Question: I'm using the <URL> to style a list of past tasks. The task description and the time are always going to be of very variable lengths.
Everything looks great until a task description is entered which is long enough to wrap onto a second line and then the 'time' item (on the far right of the screen) is pushed slightly to the right - off the screen - hiding some of the content.
You can see the short description displays perfectly below, but the long one pushes what should be '00:08' off the screen AND the task description moves to the left as well!!

<URL>.
If you the '00:08' doesn't fall off the page but it does clearly move too far to the right.
The above screenshot is in Chrome or Safari (the two browsers I was using) when shrinking the width of the window until the description wraps onto a second line.
And also to understand why this is behaving as it currently is.
'''
ul {
margin:0;
padding: 0;
}
#tasklist{
width: 100%;
}
.task-one-line{
display: flex;
flex-direction:row;
flex-wrap: nowrap;
justify-content: space-between;
align-item: baseline; /*flex-end*/
display: -webkit-flex;
-webkit-flex-direction:row;
-webkit-flex-wrap: nowrap;
-webkit-justify-content: space-between;
-webkit-align-item: baseline;
border-bottom: 1px solid #d3d3d3;
width: 100%;
}
.task-one-line i{
width:1.5em;
padding: 0.5em 0.3em 0.5em 0.3em;
/*border: 1px solid green;*/
}
span.task-desc{
flex-grow: 5;
-webkit-flex-grow: 5;
text-align:left;
padding: 0.3em 0.4em 0.3em 0.4em;
/*border: 1px solid red;*/
}
span.task-time{
flex-grow: 1;
-webkit-flex-grow: 1;
flex-basis:4em;
-webkit-flex-basis:4em;
text-align:right;
padding: 0.3em 0.5em 0.3em 0.5em;
/*border: 1px solid blue ;*/
}
'''
'''
<ul id="tasklist">
<li class="task-one-line">
<i class="fa fa-check-circle-o"></i>
<span class="task-desc">And a short one</span>
<span class="task-time">00:01</span>
</li>
<li class="task-one-line">
<i class="fa fa-check-circle-o"></i>
<span class="task-desc">Here's a super long long long long long long description that might wrap onto another line</span>
<span class="task-time">00:08</span>
</li>
</ul>
'''
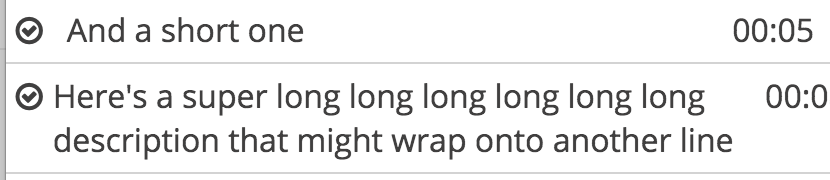
Answer: Really, you only want the text content to have a flexible width (the time and the icon should have a fixed width and not shrink). This could be pretty easily accomplished with tables, absolute positioning, or flexbox.
Here's the flexbox that you need to know:
'''
.task-time: flex: 1 0 4em
.task-one-line i.fa { flex: 0 0 auto; }
'''
'''
ul {
margin:0;
padding: 0;
}
#tasklist{
width: 100%;
}
.task-one-line i.fa { flex: 0 0 auto; }
.task-one-line{
display: flex;
flex-direction:row;
flex-wrap: nowrap;
justify-content: space-between;
align-item: baseline; /*flex-end*/
display: -webkit-flex;
-webkit-flex-direction:row;
-webkit-flex-wrap: nowrap;
-webkit-justify-content: space-between;
-webkit-align-item: baseline;
border-bottom: 1px solid #d3d3d3;
width: 100%;
}
.task-one-line i{
width:1.5em;
padding: 0.5em 0.3em 0.5em 0.3em;
/*border: 1px solid green;*/
}
span.task-desc{
flex-grow: 5;
-webkit-flex-grow: 5;
text-align:left;
padding: 0.3em 0.4em 0.3em 0.4em;
/*border: 1px solid red;*/
}
span.task-time{
flex: 1 0 4em;
-webkit-flex: 1 0 4em;
text-align:right;
padding: 0.3em 0.5em 0.3em 0.5em;
/*border: 1px solid blue ;*/
}
'''
'''
<ul id="tasklist">
<li class="task-one-line">
<i class="fa fa-check-circle-o"></i>
<span class="task-desc">And a short one</span>
<span class="task-time">00:01</span>
</li>
<li class="task-one-line">
<i class="fa fa-check-circle-o"></i>
<span class="task-desc">Here's a super long long long long long long description that might wrap onto another line long long long long long long description that might wrap onto another line</span>
<span class="task-time">00:08</span>
</li>
</ul>
'''